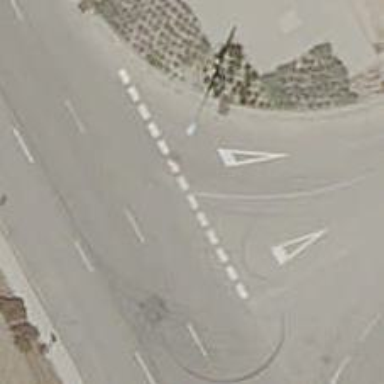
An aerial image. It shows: Road with "give way" sign.